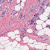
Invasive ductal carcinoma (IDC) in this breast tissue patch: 1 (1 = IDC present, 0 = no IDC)